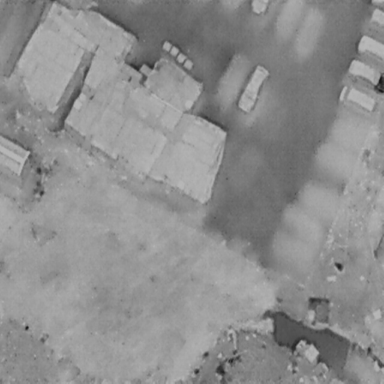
There are five Cars in the infrared image.